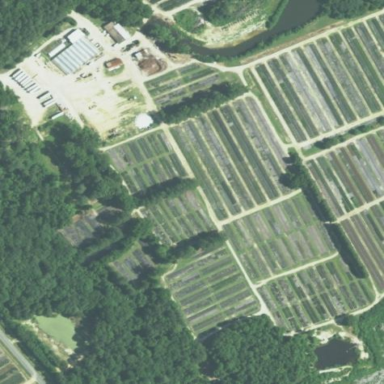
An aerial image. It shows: Area dedicated to greenhouse horticulture.